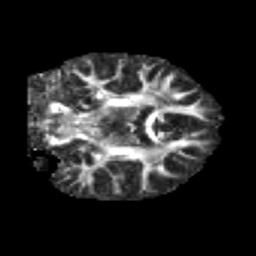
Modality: FA
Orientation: coronal
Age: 13
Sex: female
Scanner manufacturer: siemens
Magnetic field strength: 3 T
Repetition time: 3.8 s
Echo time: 0.07 s